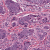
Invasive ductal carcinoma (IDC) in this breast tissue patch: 1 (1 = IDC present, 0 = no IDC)